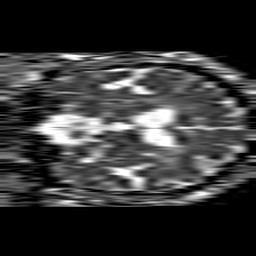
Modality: ADC
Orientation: coronal
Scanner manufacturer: philips
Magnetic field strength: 1.5 T
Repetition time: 4.6 s
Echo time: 0.08631 s